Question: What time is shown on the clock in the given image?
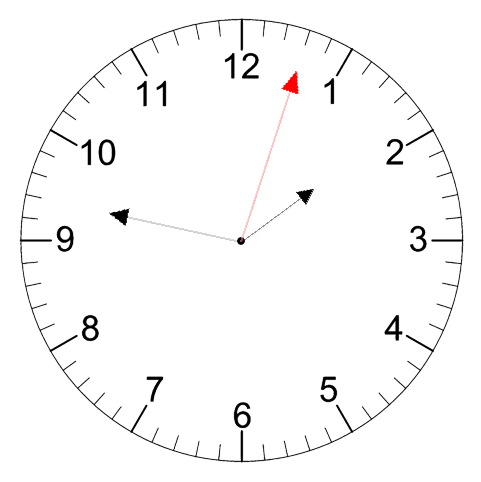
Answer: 01:47:03